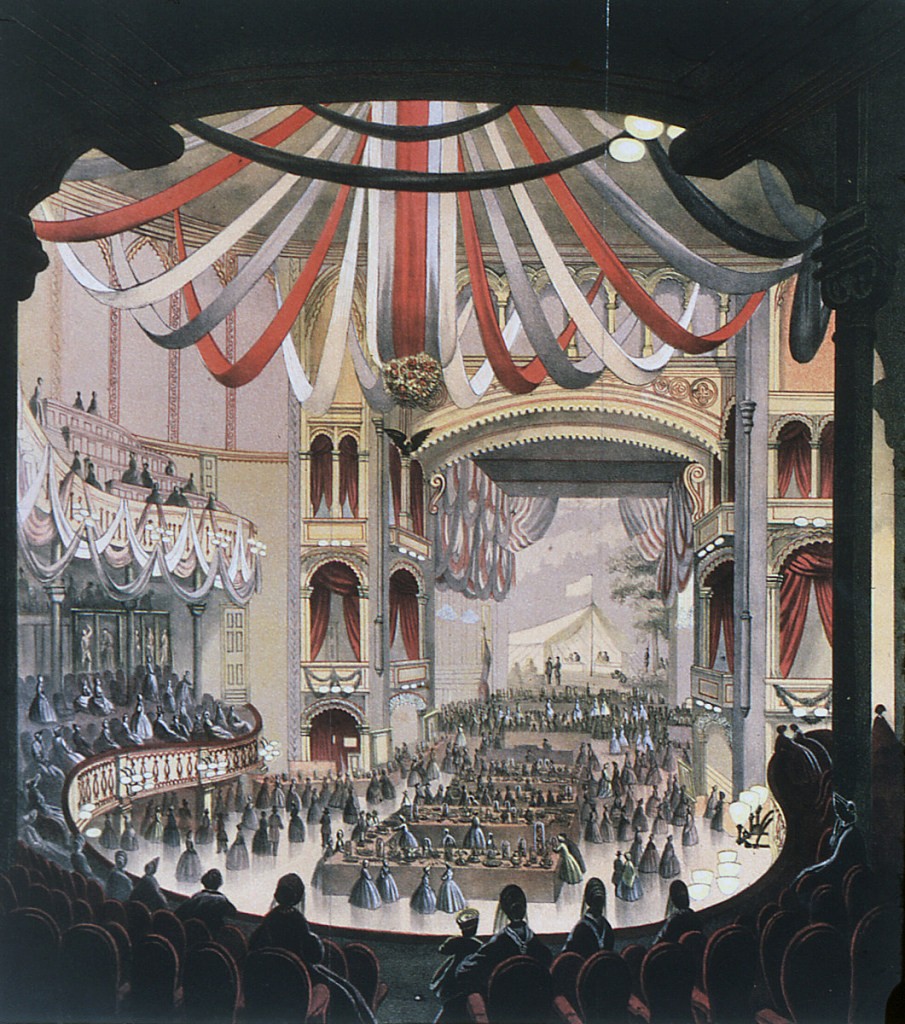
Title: Interior View of the Academy of Music as Seen from Dress Circle
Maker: A. Brown and Company
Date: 1864
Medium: Lithograph on paper
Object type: Print
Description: Vertical format. Exhibition tables in the parquet, and what appears to be a fashion show on the stage.  Ceiling of the theater decorated with long draped ribbons. Below: "Brooklyn Sanitary Fair, 1864 / Interior View of the Academy of Music, as Seen from the Dress Circle".  (Plate from 'History of the Brooklyn and Long Island Fair, February 22, 1864, p. 32.)